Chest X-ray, AP view. Patient: 61 years old, sex F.
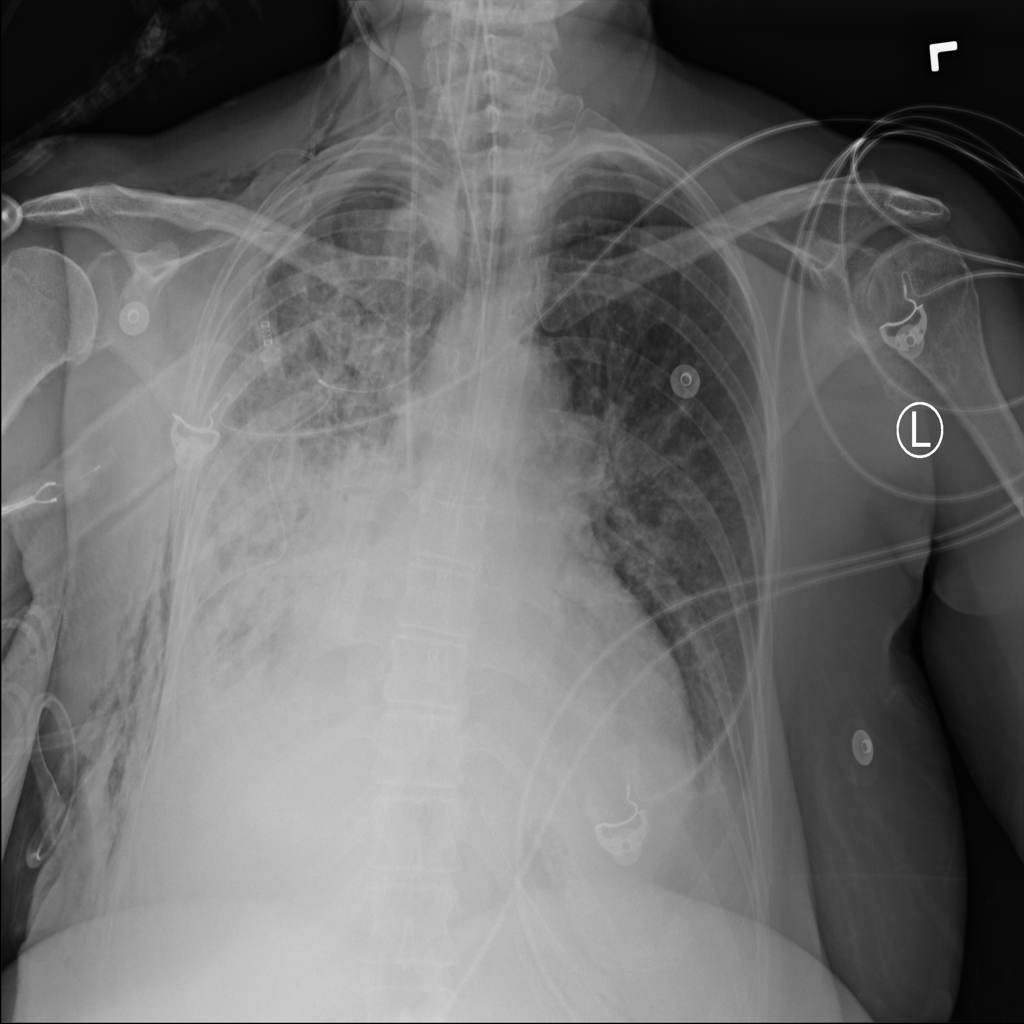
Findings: Cardiomegaly, Effusion, Emphysema, Pneumothorax